Field crop: maize
Growth stage: 1
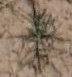
Species: salsola